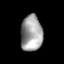
Tissue: lung
Cell type: Endothelial cells
Senescence score: 0.5848
Nuclear area (px): 760
Mean DAPI intensity: 160.014